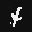
Label: 4